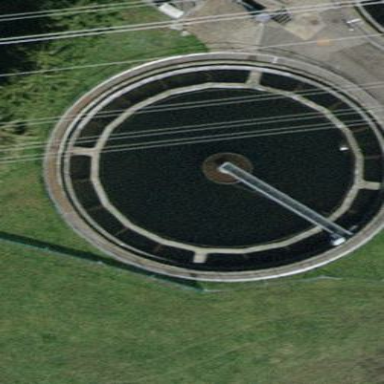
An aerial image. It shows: Image of wastewater.